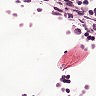
Metastatic tissue present: no